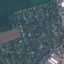
Label: Residential